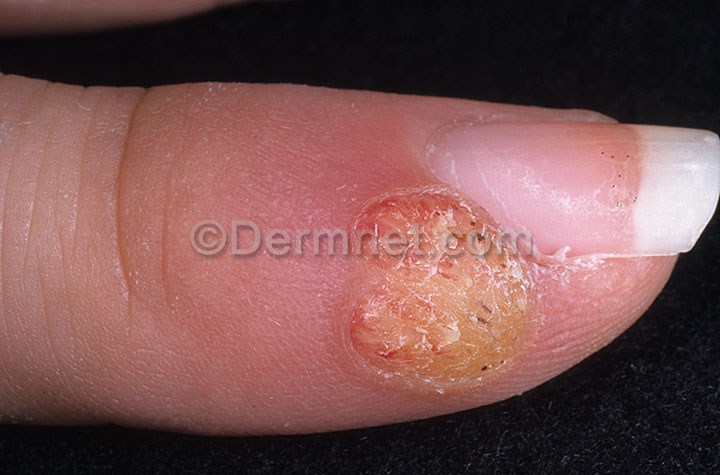
Disease: Warts Molluscum and other Viral Infections